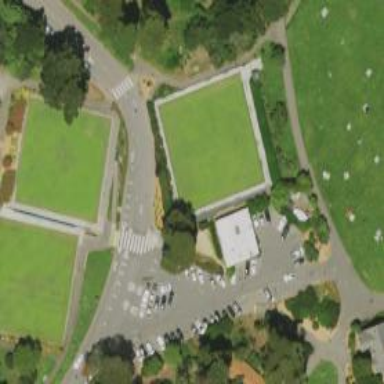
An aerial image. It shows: Grass pitch used for lawn bowling as leisure sport activity.